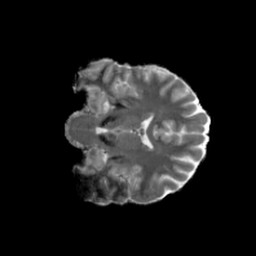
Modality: MD
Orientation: coronal
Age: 26
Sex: female
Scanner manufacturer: siemens
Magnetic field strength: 6.98 T
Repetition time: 7.776 s
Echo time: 0.076 s